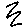
Label: zigzag